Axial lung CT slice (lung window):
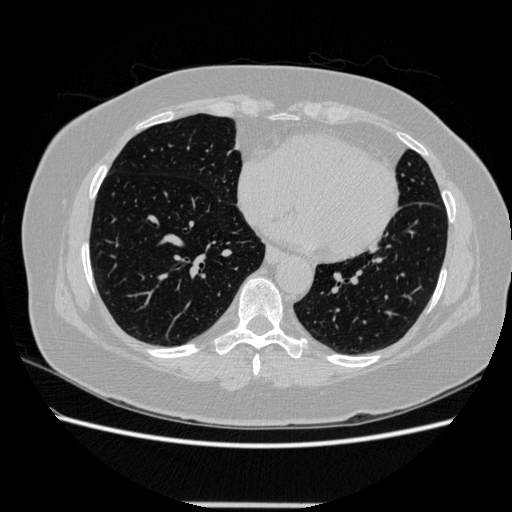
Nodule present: no